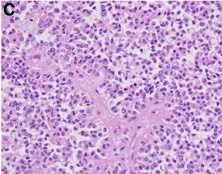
Recurrent mass in the splenic fossa.
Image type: pathology (h&e)